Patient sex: F
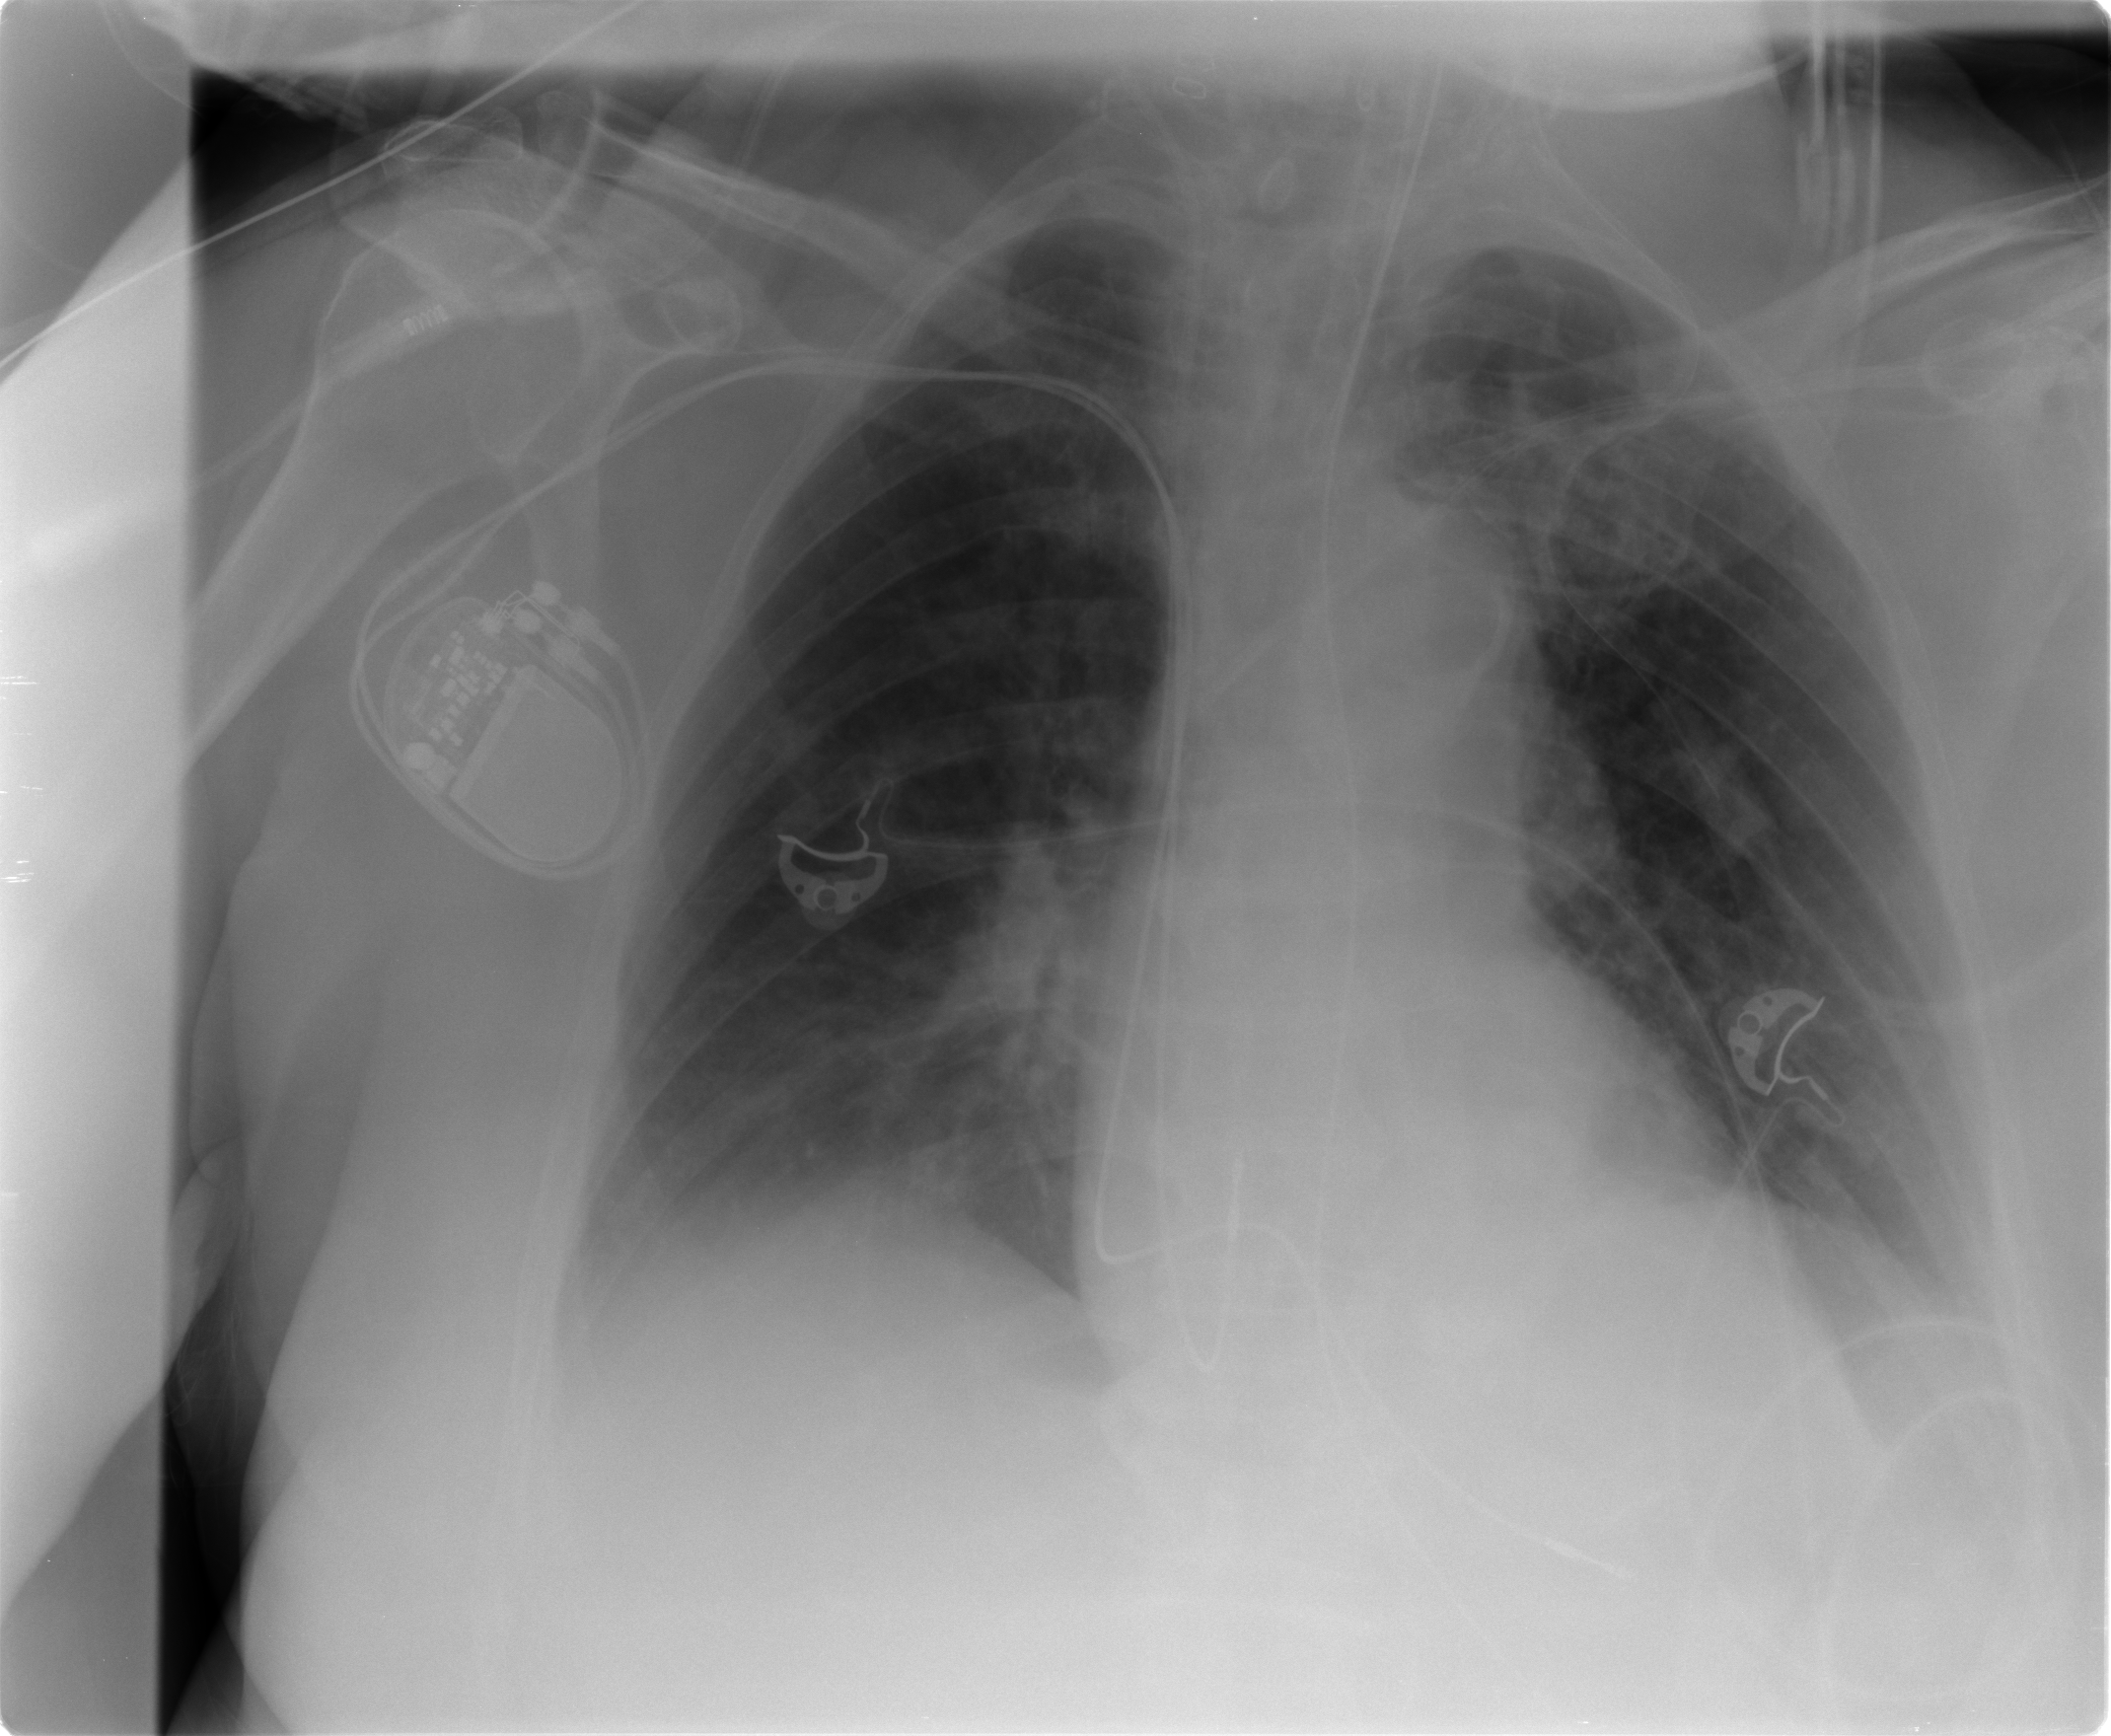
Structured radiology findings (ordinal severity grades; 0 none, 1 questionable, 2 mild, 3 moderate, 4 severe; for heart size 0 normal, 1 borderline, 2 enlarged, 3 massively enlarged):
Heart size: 0
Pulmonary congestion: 1
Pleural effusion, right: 2
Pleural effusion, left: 2
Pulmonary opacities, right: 0
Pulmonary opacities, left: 0
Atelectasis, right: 2
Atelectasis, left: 2